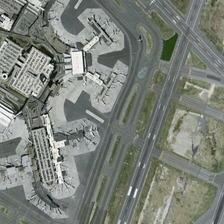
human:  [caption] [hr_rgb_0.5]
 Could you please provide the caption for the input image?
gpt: a majestic passenger termial building is surrounded by runways .

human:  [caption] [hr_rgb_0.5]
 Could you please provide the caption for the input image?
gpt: some aeroplanes standing on the tarmac near a radial building  next to which are airport runways and crossed roads .

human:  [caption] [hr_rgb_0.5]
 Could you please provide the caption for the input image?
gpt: some aeroplanes standing on the tarmac near a radial building  next to which are airport runways and crossed roads .

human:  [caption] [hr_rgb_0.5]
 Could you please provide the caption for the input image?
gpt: many planes stop on the grey terminal near to take off runway .

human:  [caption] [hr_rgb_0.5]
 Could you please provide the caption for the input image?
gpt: many planes are parked near several terminals in an airport with parking lots and runways .